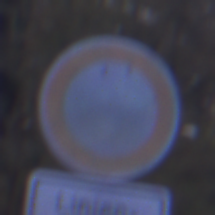
Verkehrszeichen: VerbotFahrzeugeAllerArt
Zusatzzeichen unten: BesondereFahrzeugeUndTransportgueter2
Umgebung: Outdoor, Suburban
Tageszeit: Night
Wetter: PartlyCloudy
Licht: Artificial
Jahreszeit: NotSpecified
Kontrast: LowContrast